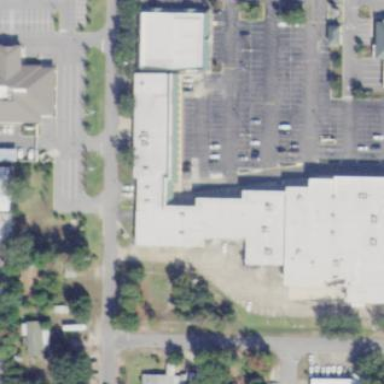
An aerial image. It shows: Retail building.